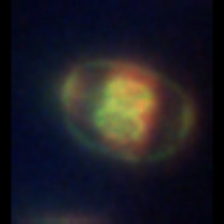
Taxon: Centric
Group: Diatoms